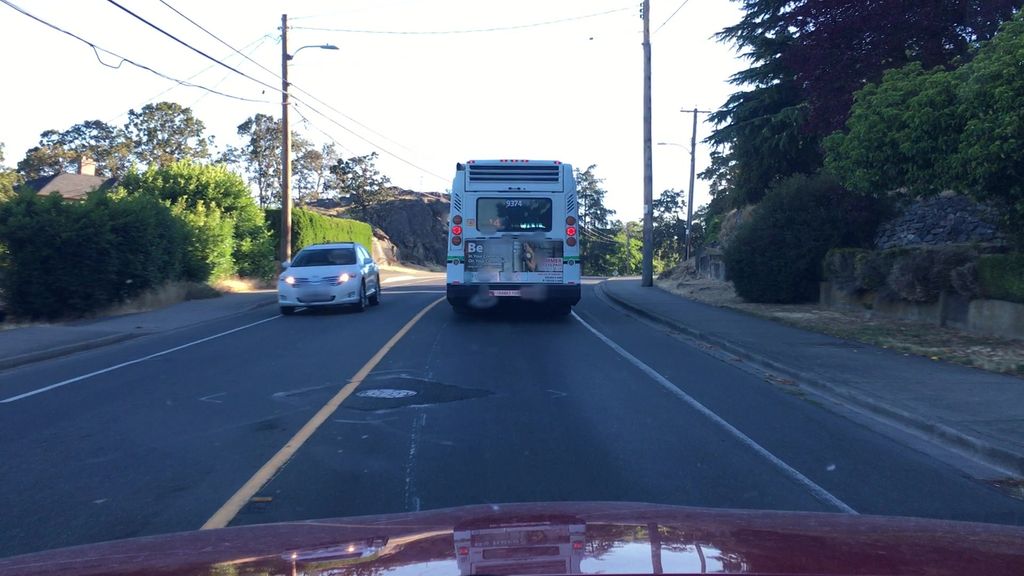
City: victoria